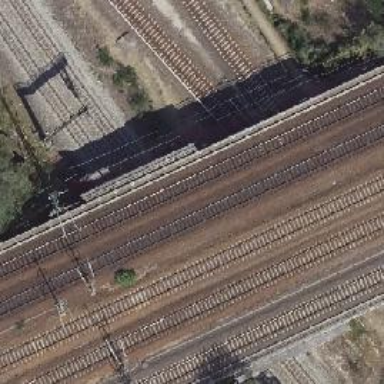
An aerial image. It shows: Railway service station.